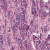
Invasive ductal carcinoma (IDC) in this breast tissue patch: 1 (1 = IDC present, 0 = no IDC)